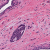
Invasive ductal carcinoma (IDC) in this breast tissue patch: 0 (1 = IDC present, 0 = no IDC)